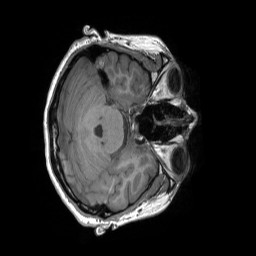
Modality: T1w
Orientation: axial
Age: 31
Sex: female